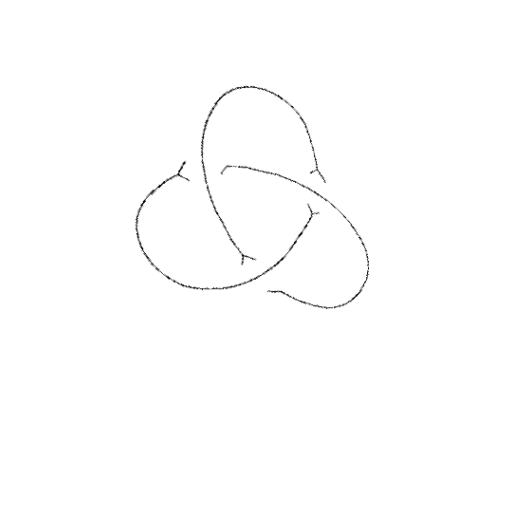
Crossing number: 3